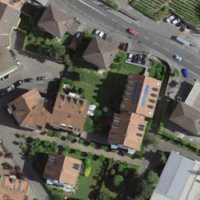
EUNIS habitat code: 54
Species observed at this site:
Medicago sativa